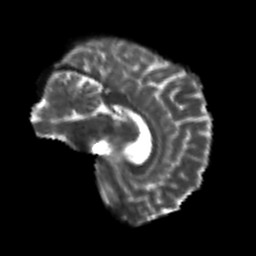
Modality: T2w
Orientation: sagittal
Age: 24
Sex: female
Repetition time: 8.4 s
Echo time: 0.09 s